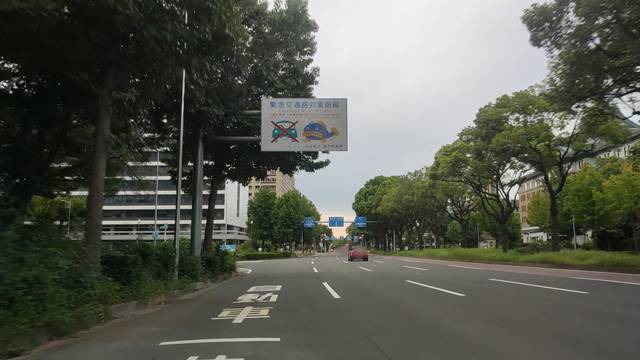
Region: Japan
Coordinates: 35.179, 136.906